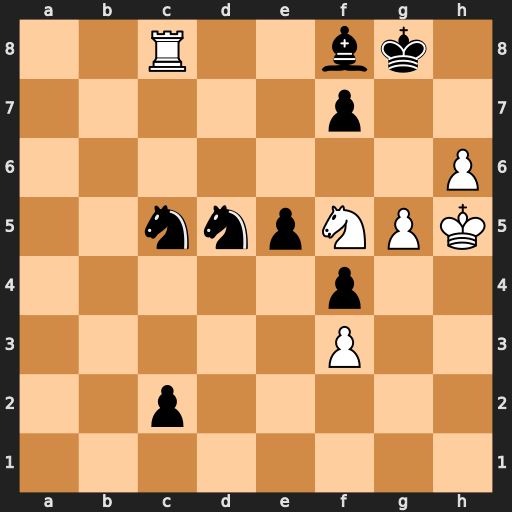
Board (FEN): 2R2bk1/5p2/7P/2nnpNPK/5p2/5P2/2p5/8
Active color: w
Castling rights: -
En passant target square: -
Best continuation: Rxf8+ Kxf8 h7 Ke8 h8=Q+